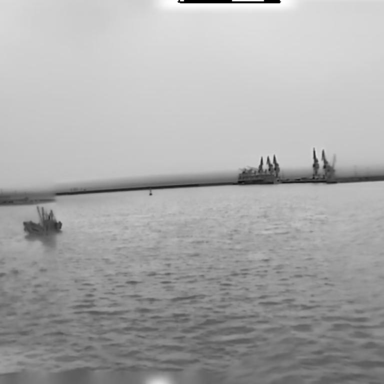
There are two objects shown in the infrared image, including a fishing_boat, and a bulk_carrier.